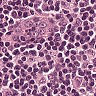
Metastatic tissue present: no